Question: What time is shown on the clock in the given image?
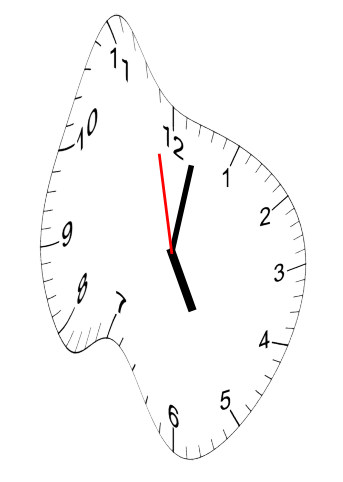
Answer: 05:01:58